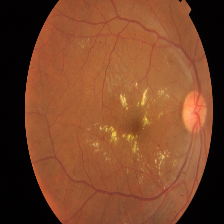
Diabetic retinopathy grade: Proliferative DR